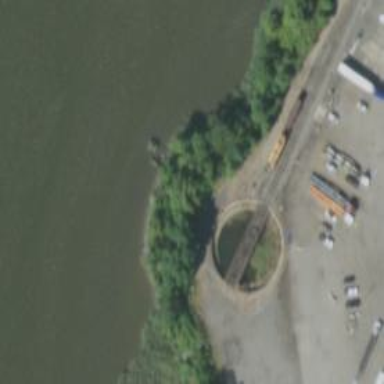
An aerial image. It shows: Railway turntable.